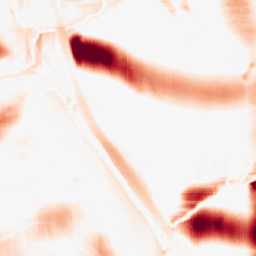
Category: morphological
Decomposition family: morphological_square
Decomposition parameters: operation: opening
size: 50
Upsampling method: fft_zeropad
Upsampling parameters: scale: 8
Upsampling scale: 8